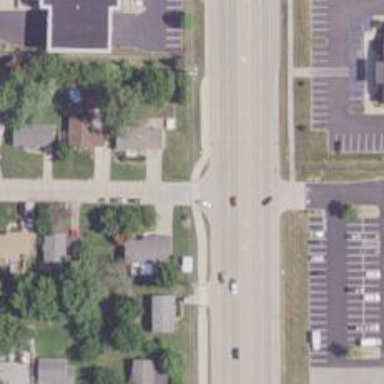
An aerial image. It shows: Marked road crossing.